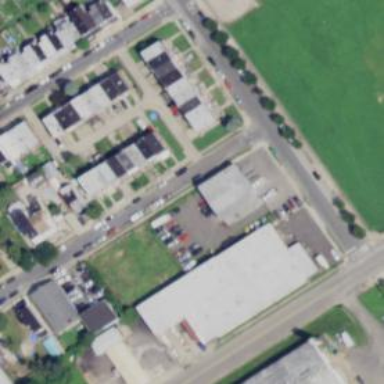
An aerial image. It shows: Alleyway designated as service road.